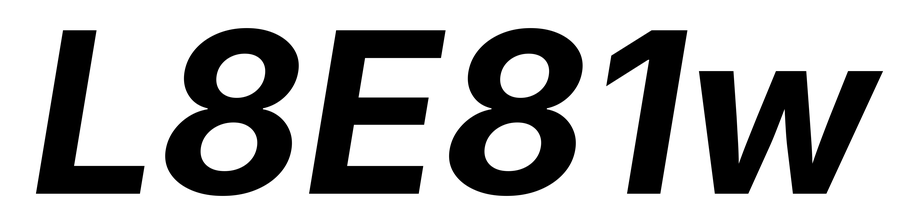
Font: Inter-Italic_Bold_Italic